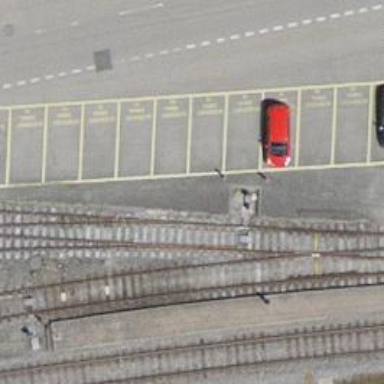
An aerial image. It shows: Railway switch.